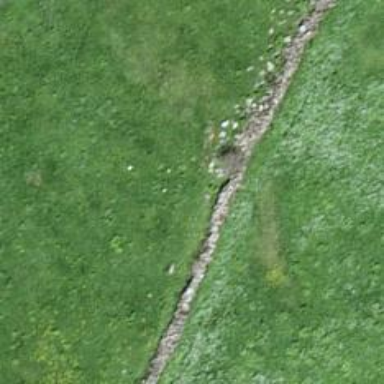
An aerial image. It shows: Wall barrier.